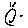
Label: sun